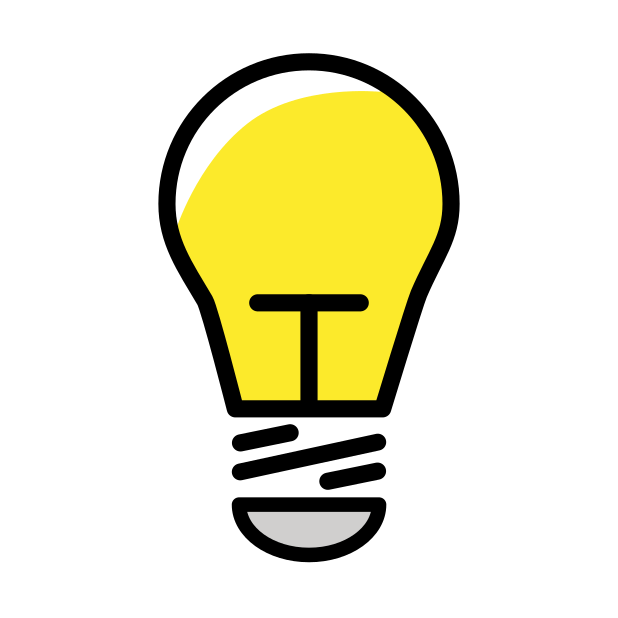
light bulb